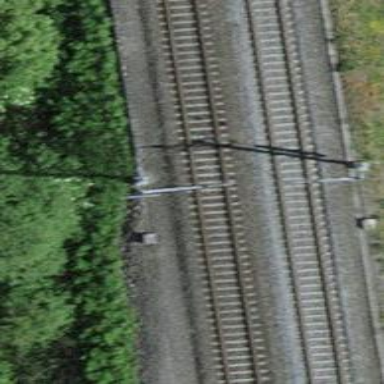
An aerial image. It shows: Railway with electrified contact lines running on embankment.